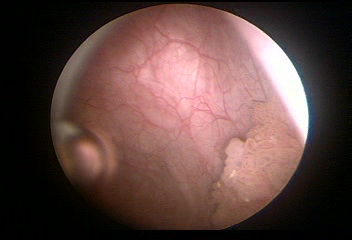
Modality: WLC
Class: Malignant
Subclass: HighGradePapillary
Lesion: L1
Stage: Ta
Morphology: Papillary
Bladder cancer association: Yes
Annotated structures: Tumor